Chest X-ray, PA view. Patient: 29 years old, sex F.
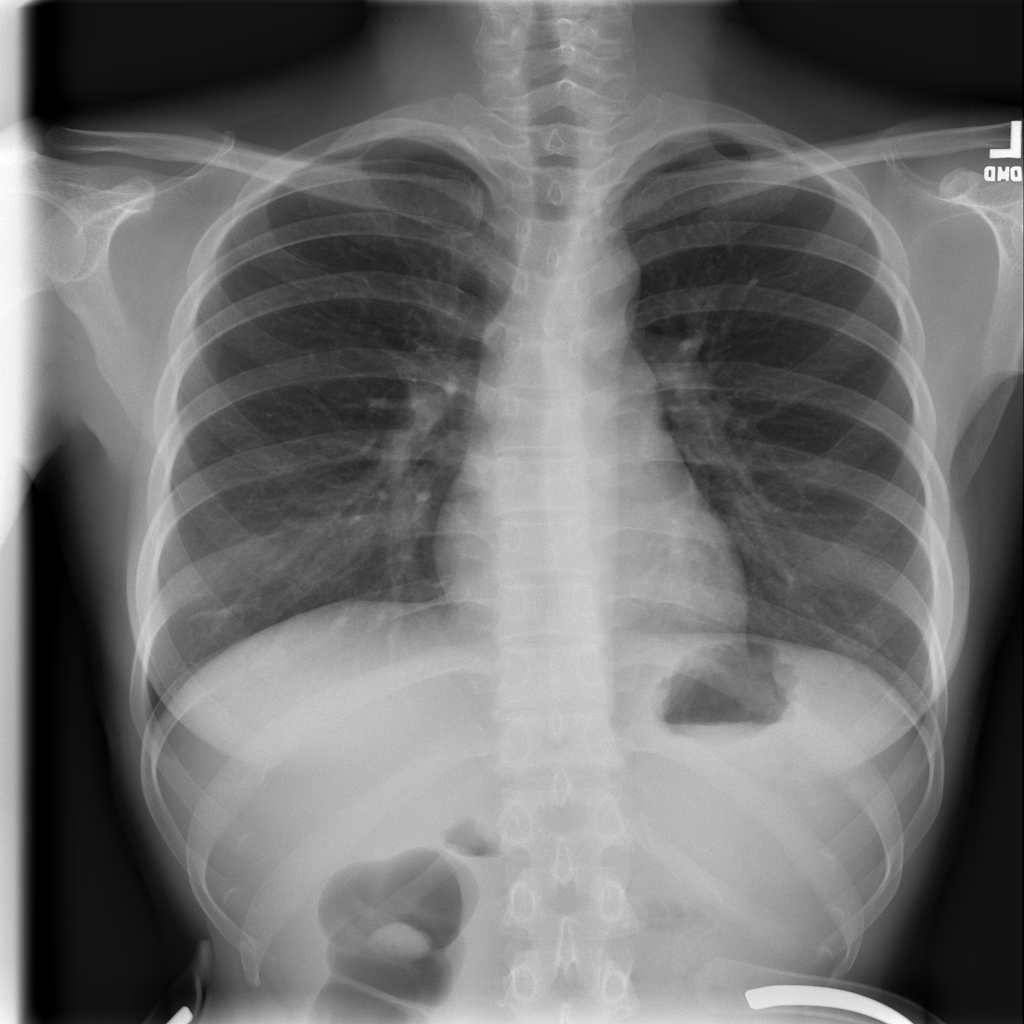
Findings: No Finding